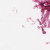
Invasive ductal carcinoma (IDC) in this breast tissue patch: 0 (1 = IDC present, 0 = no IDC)